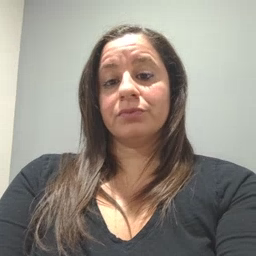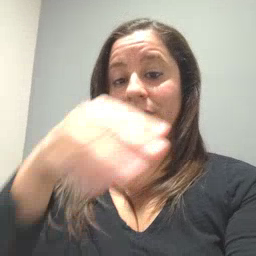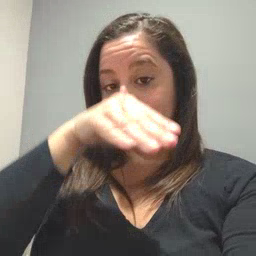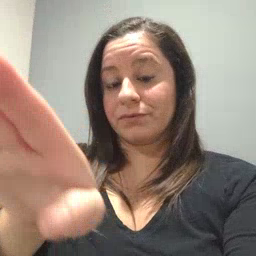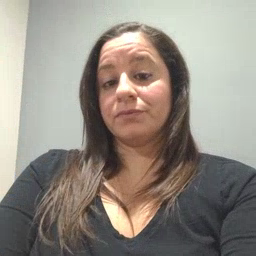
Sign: elephant